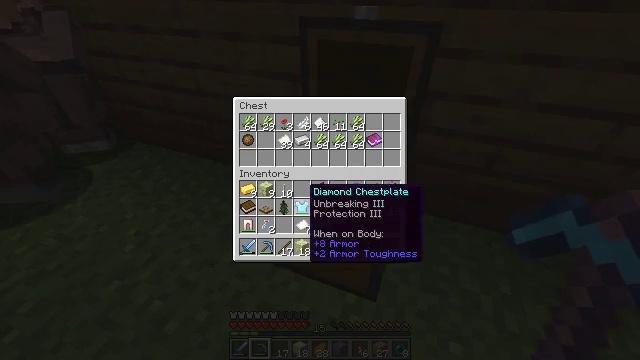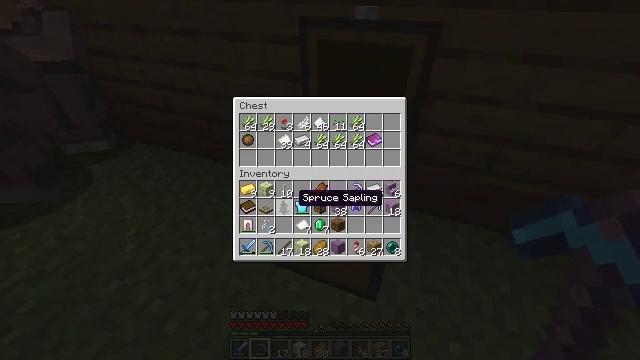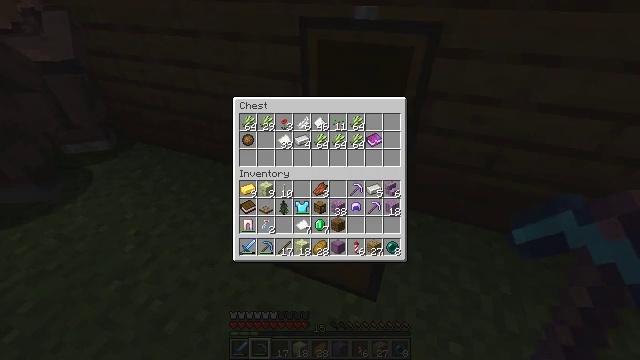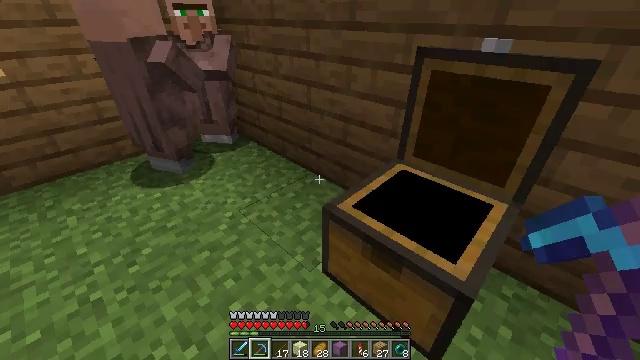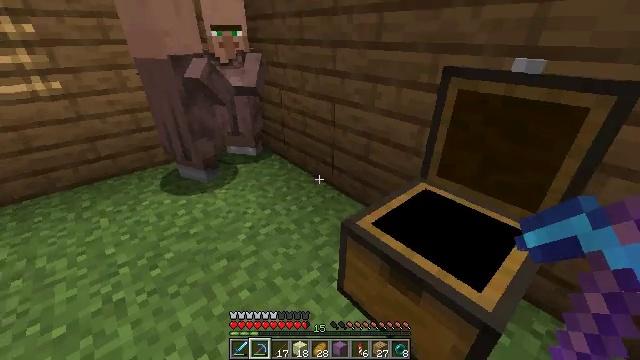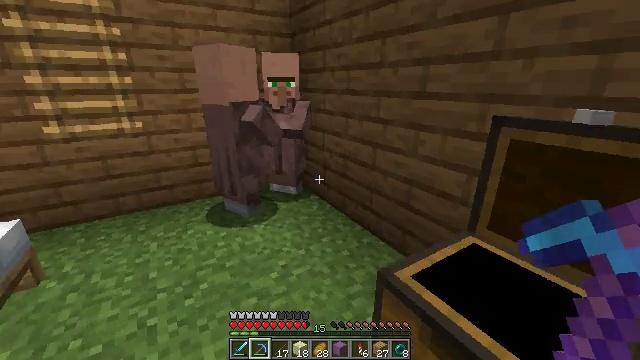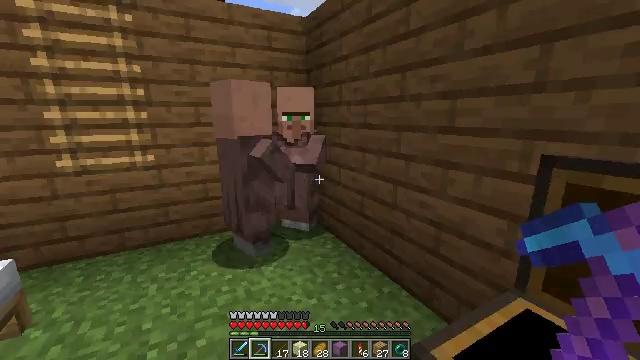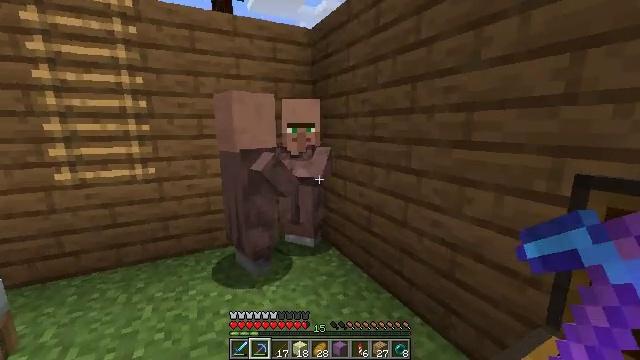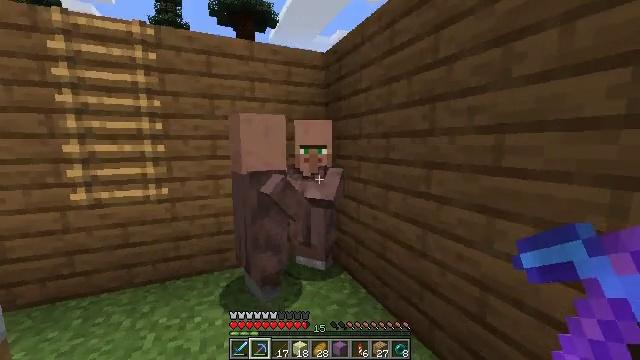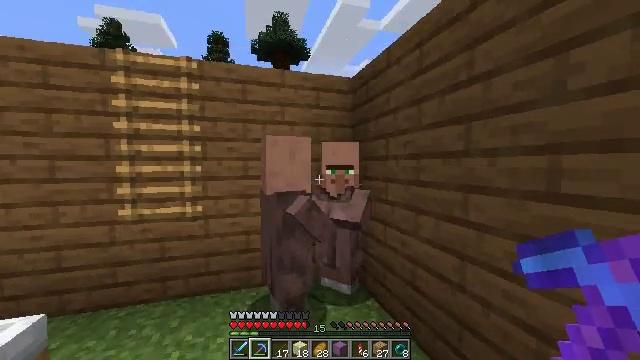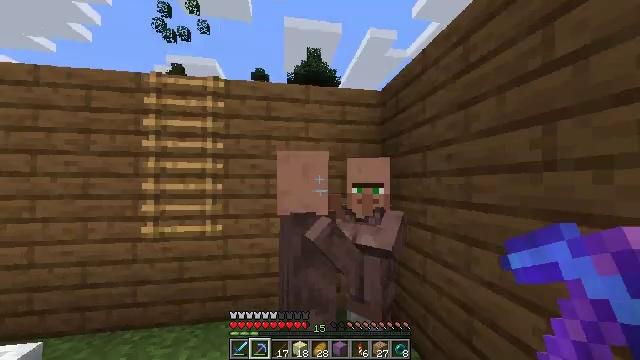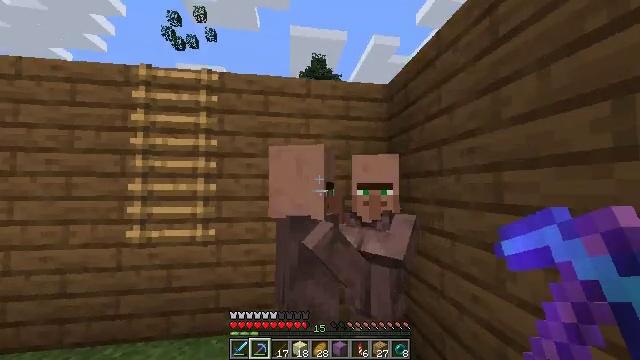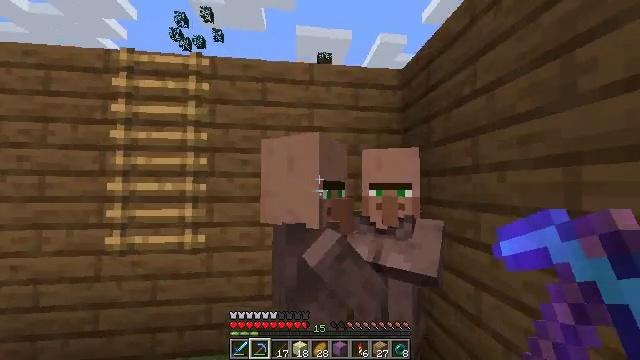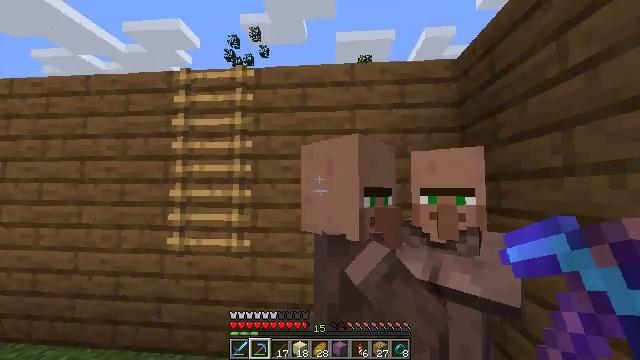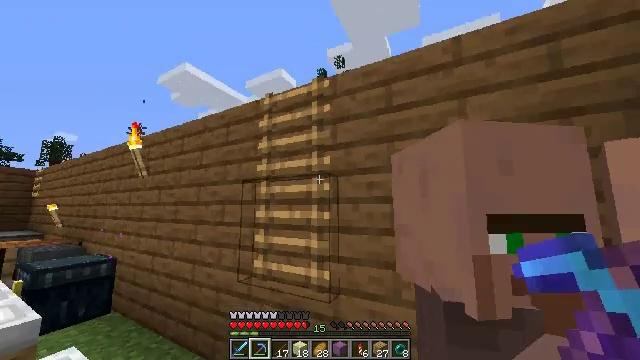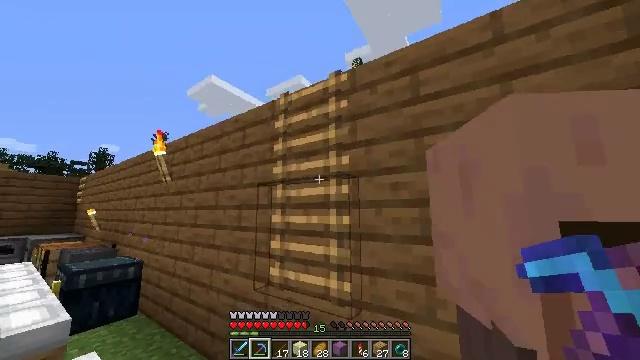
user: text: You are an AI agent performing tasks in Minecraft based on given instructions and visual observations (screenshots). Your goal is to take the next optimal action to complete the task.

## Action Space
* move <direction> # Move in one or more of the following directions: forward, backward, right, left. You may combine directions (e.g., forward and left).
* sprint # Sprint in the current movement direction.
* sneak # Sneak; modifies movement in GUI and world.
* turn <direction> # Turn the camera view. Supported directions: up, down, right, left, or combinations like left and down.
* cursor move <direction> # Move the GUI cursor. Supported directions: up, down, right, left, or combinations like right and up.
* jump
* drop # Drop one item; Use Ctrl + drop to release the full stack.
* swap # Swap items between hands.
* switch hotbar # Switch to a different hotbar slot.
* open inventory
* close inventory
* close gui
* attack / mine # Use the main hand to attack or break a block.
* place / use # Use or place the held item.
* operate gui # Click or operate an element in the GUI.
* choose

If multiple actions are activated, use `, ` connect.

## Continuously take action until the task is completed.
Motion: motion action
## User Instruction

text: Punch the spruce leaves to get saplings.
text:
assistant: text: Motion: sneak, cursor move left
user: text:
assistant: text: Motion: cursor move left
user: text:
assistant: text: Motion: cursor move left and up
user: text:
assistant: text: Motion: turn left and up, close gui
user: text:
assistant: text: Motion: move forward, turn left and up
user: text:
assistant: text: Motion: move forward, turn left and up
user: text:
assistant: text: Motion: move forward, sprint, turn left and up
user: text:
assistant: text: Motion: move forward, sprint, turn left and up
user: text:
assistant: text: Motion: move forward, sprint, turn left and up
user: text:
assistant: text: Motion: move forward, sprint, turn left and up
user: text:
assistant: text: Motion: move forward, sprint, turn left
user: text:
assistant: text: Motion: move forward, sprint, turn left
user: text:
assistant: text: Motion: move forward, sprint, turn left and up
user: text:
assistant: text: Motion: move forward, sprint, turn left and up
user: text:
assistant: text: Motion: move forward, sprint, turn left and up
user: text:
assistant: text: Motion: move forward, sprint
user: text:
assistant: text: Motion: move forward, sprint
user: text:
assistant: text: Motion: move forward, sprint
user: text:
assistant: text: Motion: move forward, sprint, jump
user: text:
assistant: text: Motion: move forward, sprint, turn right, jump
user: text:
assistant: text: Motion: move forward, sprint, turn right, jump
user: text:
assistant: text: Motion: move forward, sprint, turn right, jump
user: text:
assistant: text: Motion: move forward, sprint, turn right, jump
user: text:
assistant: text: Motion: move forward, sprint, turn right and down, jump
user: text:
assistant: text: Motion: move forward, sprint, turn right and down, jump
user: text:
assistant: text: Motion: move forward, sprint, turn right and down, jump
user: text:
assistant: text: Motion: move forward, sprint, turn right and down, jump
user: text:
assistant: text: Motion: move forward, sprint, turn right, jump
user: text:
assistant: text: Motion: move forward, sprint
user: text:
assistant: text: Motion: move forward, sprint